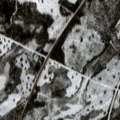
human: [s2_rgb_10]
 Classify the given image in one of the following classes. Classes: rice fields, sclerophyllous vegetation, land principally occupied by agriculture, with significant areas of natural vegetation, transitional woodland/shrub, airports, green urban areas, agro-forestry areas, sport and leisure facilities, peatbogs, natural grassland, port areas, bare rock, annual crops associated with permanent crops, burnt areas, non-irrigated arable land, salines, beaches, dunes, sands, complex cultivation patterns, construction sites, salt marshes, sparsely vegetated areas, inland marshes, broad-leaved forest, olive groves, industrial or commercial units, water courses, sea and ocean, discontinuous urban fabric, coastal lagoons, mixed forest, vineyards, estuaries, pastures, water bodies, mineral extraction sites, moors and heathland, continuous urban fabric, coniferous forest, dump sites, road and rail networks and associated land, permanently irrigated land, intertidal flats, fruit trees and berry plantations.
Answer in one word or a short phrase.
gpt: coniferous forest, mixed forest, transitional woodland/shrub